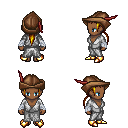
a pixel art fantasy rpg character, female body template, human, dark skin, white robe, red pants, blonde ponytail hairstyle, leather cap, white cloth bandages, gold boots, four views (front, back, left, right), 2x2 character sprite sheet, small pixel art, hard edges, no anti-aliasing